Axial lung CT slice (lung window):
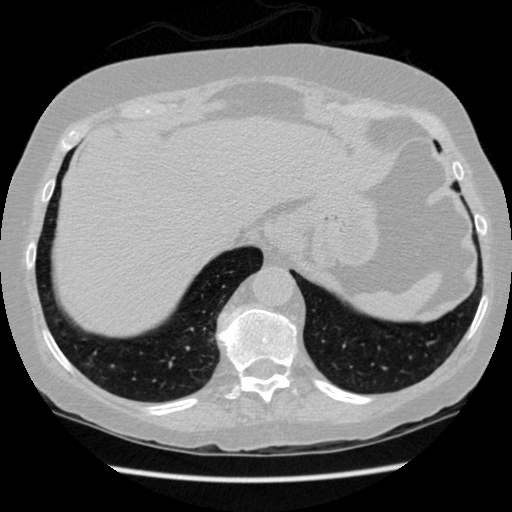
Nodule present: no